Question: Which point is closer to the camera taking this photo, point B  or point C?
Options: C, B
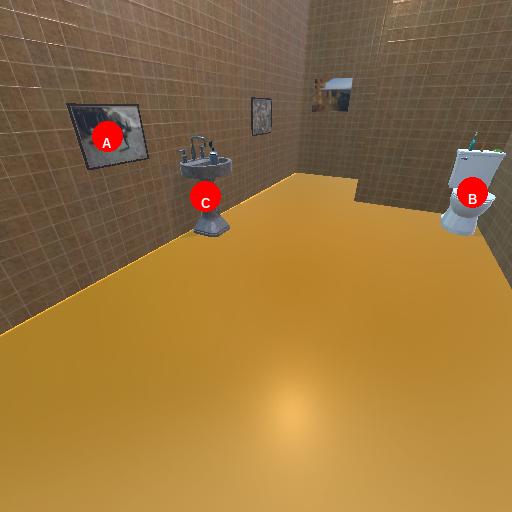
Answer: C